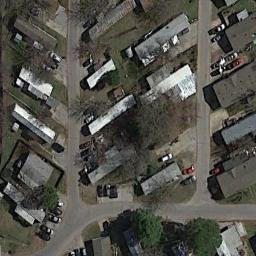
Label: mobile_home_park